Question: I am writing a VB.NET application that moves data from a MS SQL database table to an Oracle database table.
A record in the MS SQL DB has a null date. The Oracle db table column is set to allow nulls. When I run the VB.NET application and step through the app, everything works fine until the record with the null date. VB.NET shows the null date as '12:00 AM' with no date, just the time.
The Oracle error I get is: ORA-01847: day of month must be between 1 and last day of month
Here is the SQL to pull in the date from the MS SQL DB:
'''
convert(varchar(10),DATE_COLUMN,101) end as 'DATE_COLUMN'
'''
Here is the PL/SQL I have for inserting into the Oracle DB:
'''
to_date('" & tmp_DATE_COLUMN & "','mm/dd/yyyy')
'''

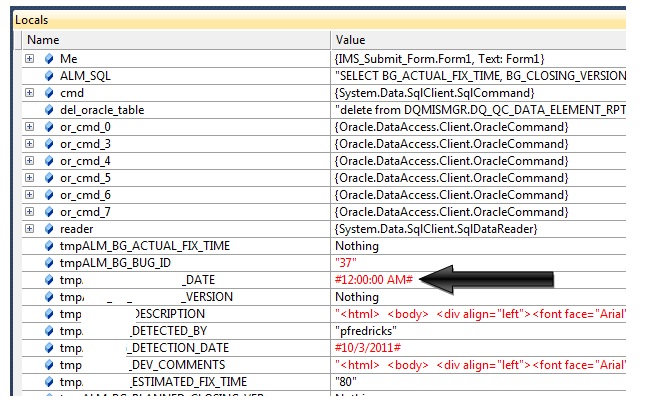
Answer: Looks like your 'tmp_something_DATE' variable is of type 'Date'. Problem is that it cannot store 'NULL/Nothing' values in a 'Date' variable. If you try to assign a 'Date' to Nothing, it is really assigned to 'Date.MinValue', which equals to '#12:00:00 AM#'. You either need 'Nullable(Of Date)' or use 'DataTable' column values directly.